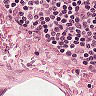
Metastatic tissue present: no